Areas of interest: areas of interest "Commercial service"
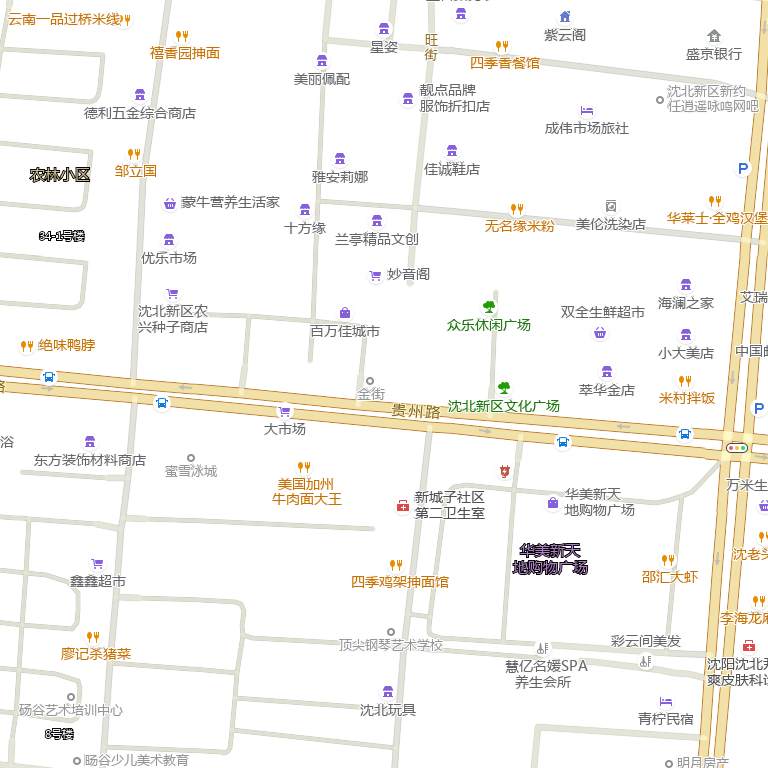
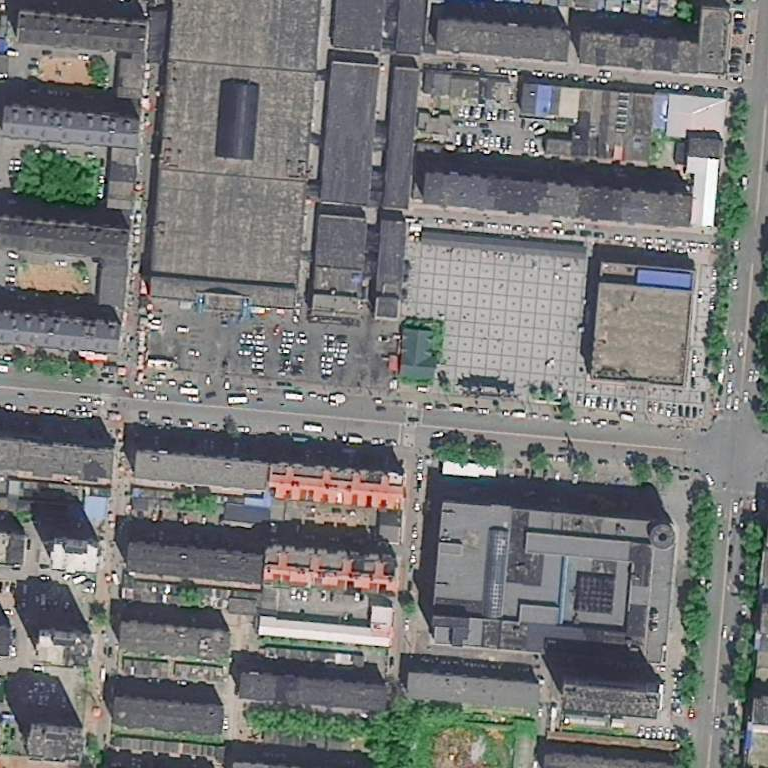